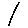
Label: line